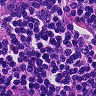
Metastatic tissue present: no